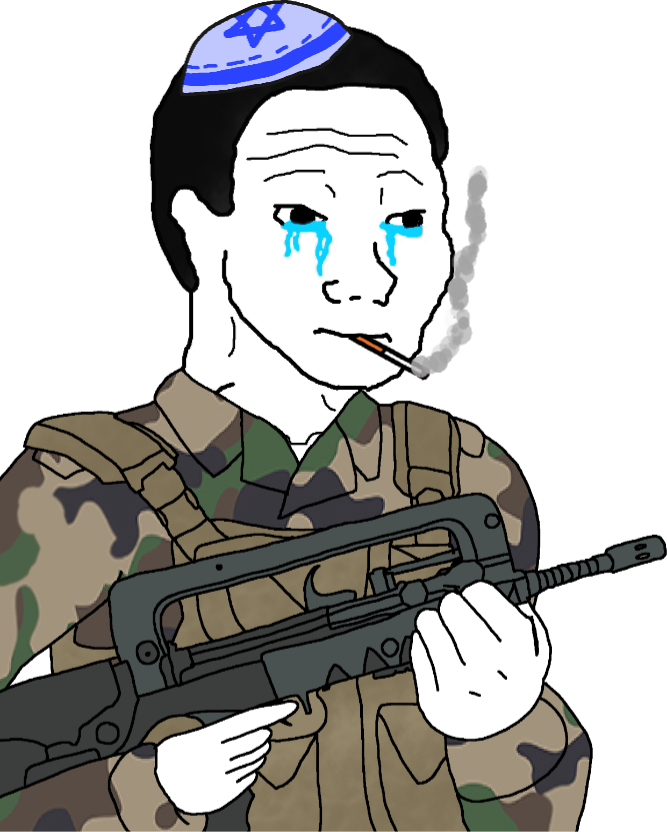
Label: 5_Crying_Wojak